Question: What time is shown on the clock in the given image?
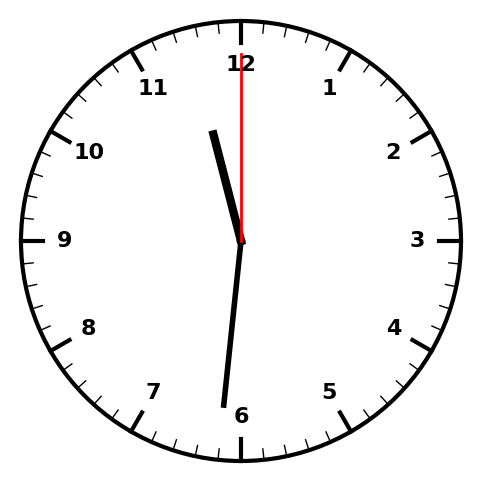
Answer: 11:31:00